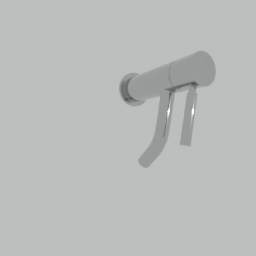
Label: appliances